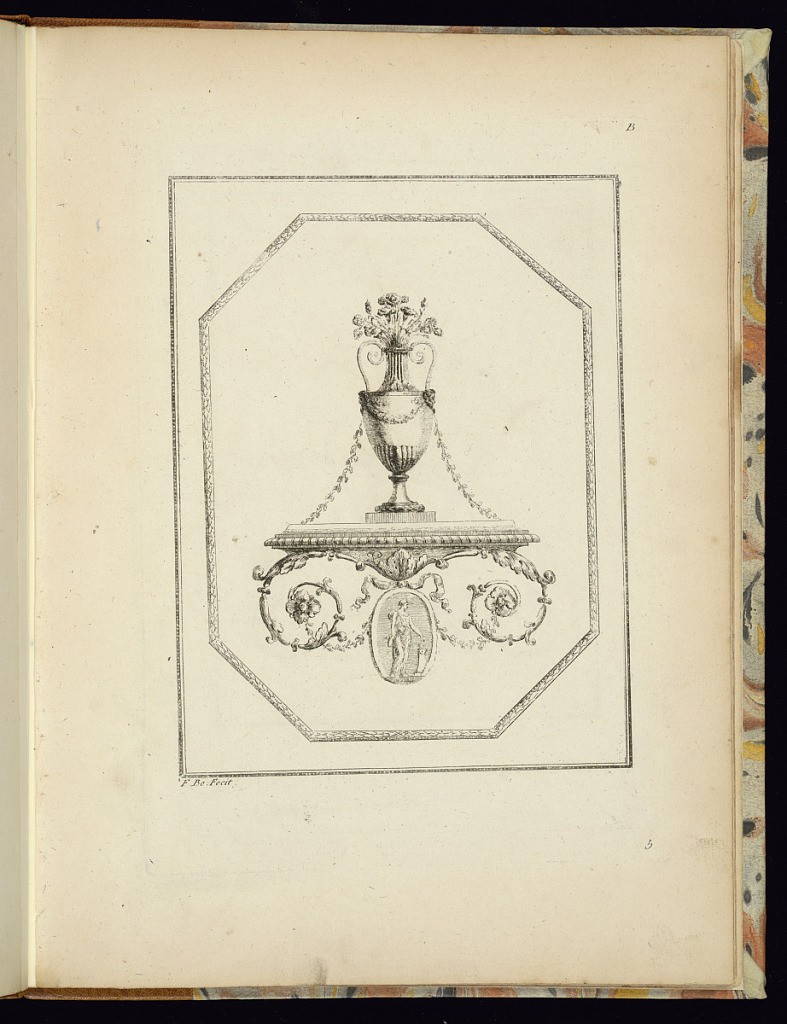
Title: Arabesque Panel Design
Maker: Juste-François Boucher, French, 1736 – 1782
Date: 1775–88
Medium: Etching on paper
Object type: Print
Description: An arabesque panel design featuring a two-handled flowering vase decorated with fluting and gadrooning and a hanging festoon of leaves, on a bracket or base with scrolling leaves, acanthus leaves, rosettes, fleurons, and an oval medallion below. The plate is numbered and signed.